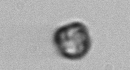
Label: Dinophyceae